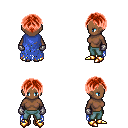
a pixel art fantasy rpg character, female body template, human, dark skin, blue tattered cape, teal pants, red parted hairstyle, metal gloves, gold boots, four views (front, back, left, right), 2x2 character sprite sheet, small pixel art, hard edges, no anti-aliasing